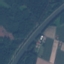
Land use / land cover class: Highway